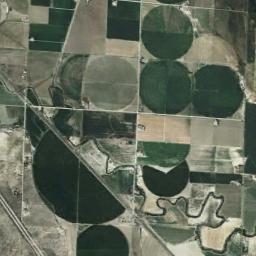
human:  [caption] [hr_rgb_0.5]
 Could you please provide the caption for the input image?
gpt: There are some green circle farmland and square farmland .

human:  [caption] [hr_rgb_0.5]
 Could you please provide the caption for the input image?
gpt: There is only one complete circle of farmland .

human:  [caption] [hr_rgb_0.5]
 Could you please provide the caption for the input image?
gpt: A few green and tan mixed circular farmland with full, Semi, And large semicircles .

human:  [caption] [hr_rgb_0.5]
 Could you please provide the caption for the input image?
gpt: Several circular or fan-shaped farmlands with different colors and radians are on the ground and a river goes through the ground .

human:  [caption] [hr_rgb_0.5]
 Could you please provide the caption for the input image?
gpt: There are some circular farmlands arranged irregularly .